Field crop: maize
Growth stage: 2
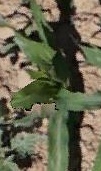
Species: maize